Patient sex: M
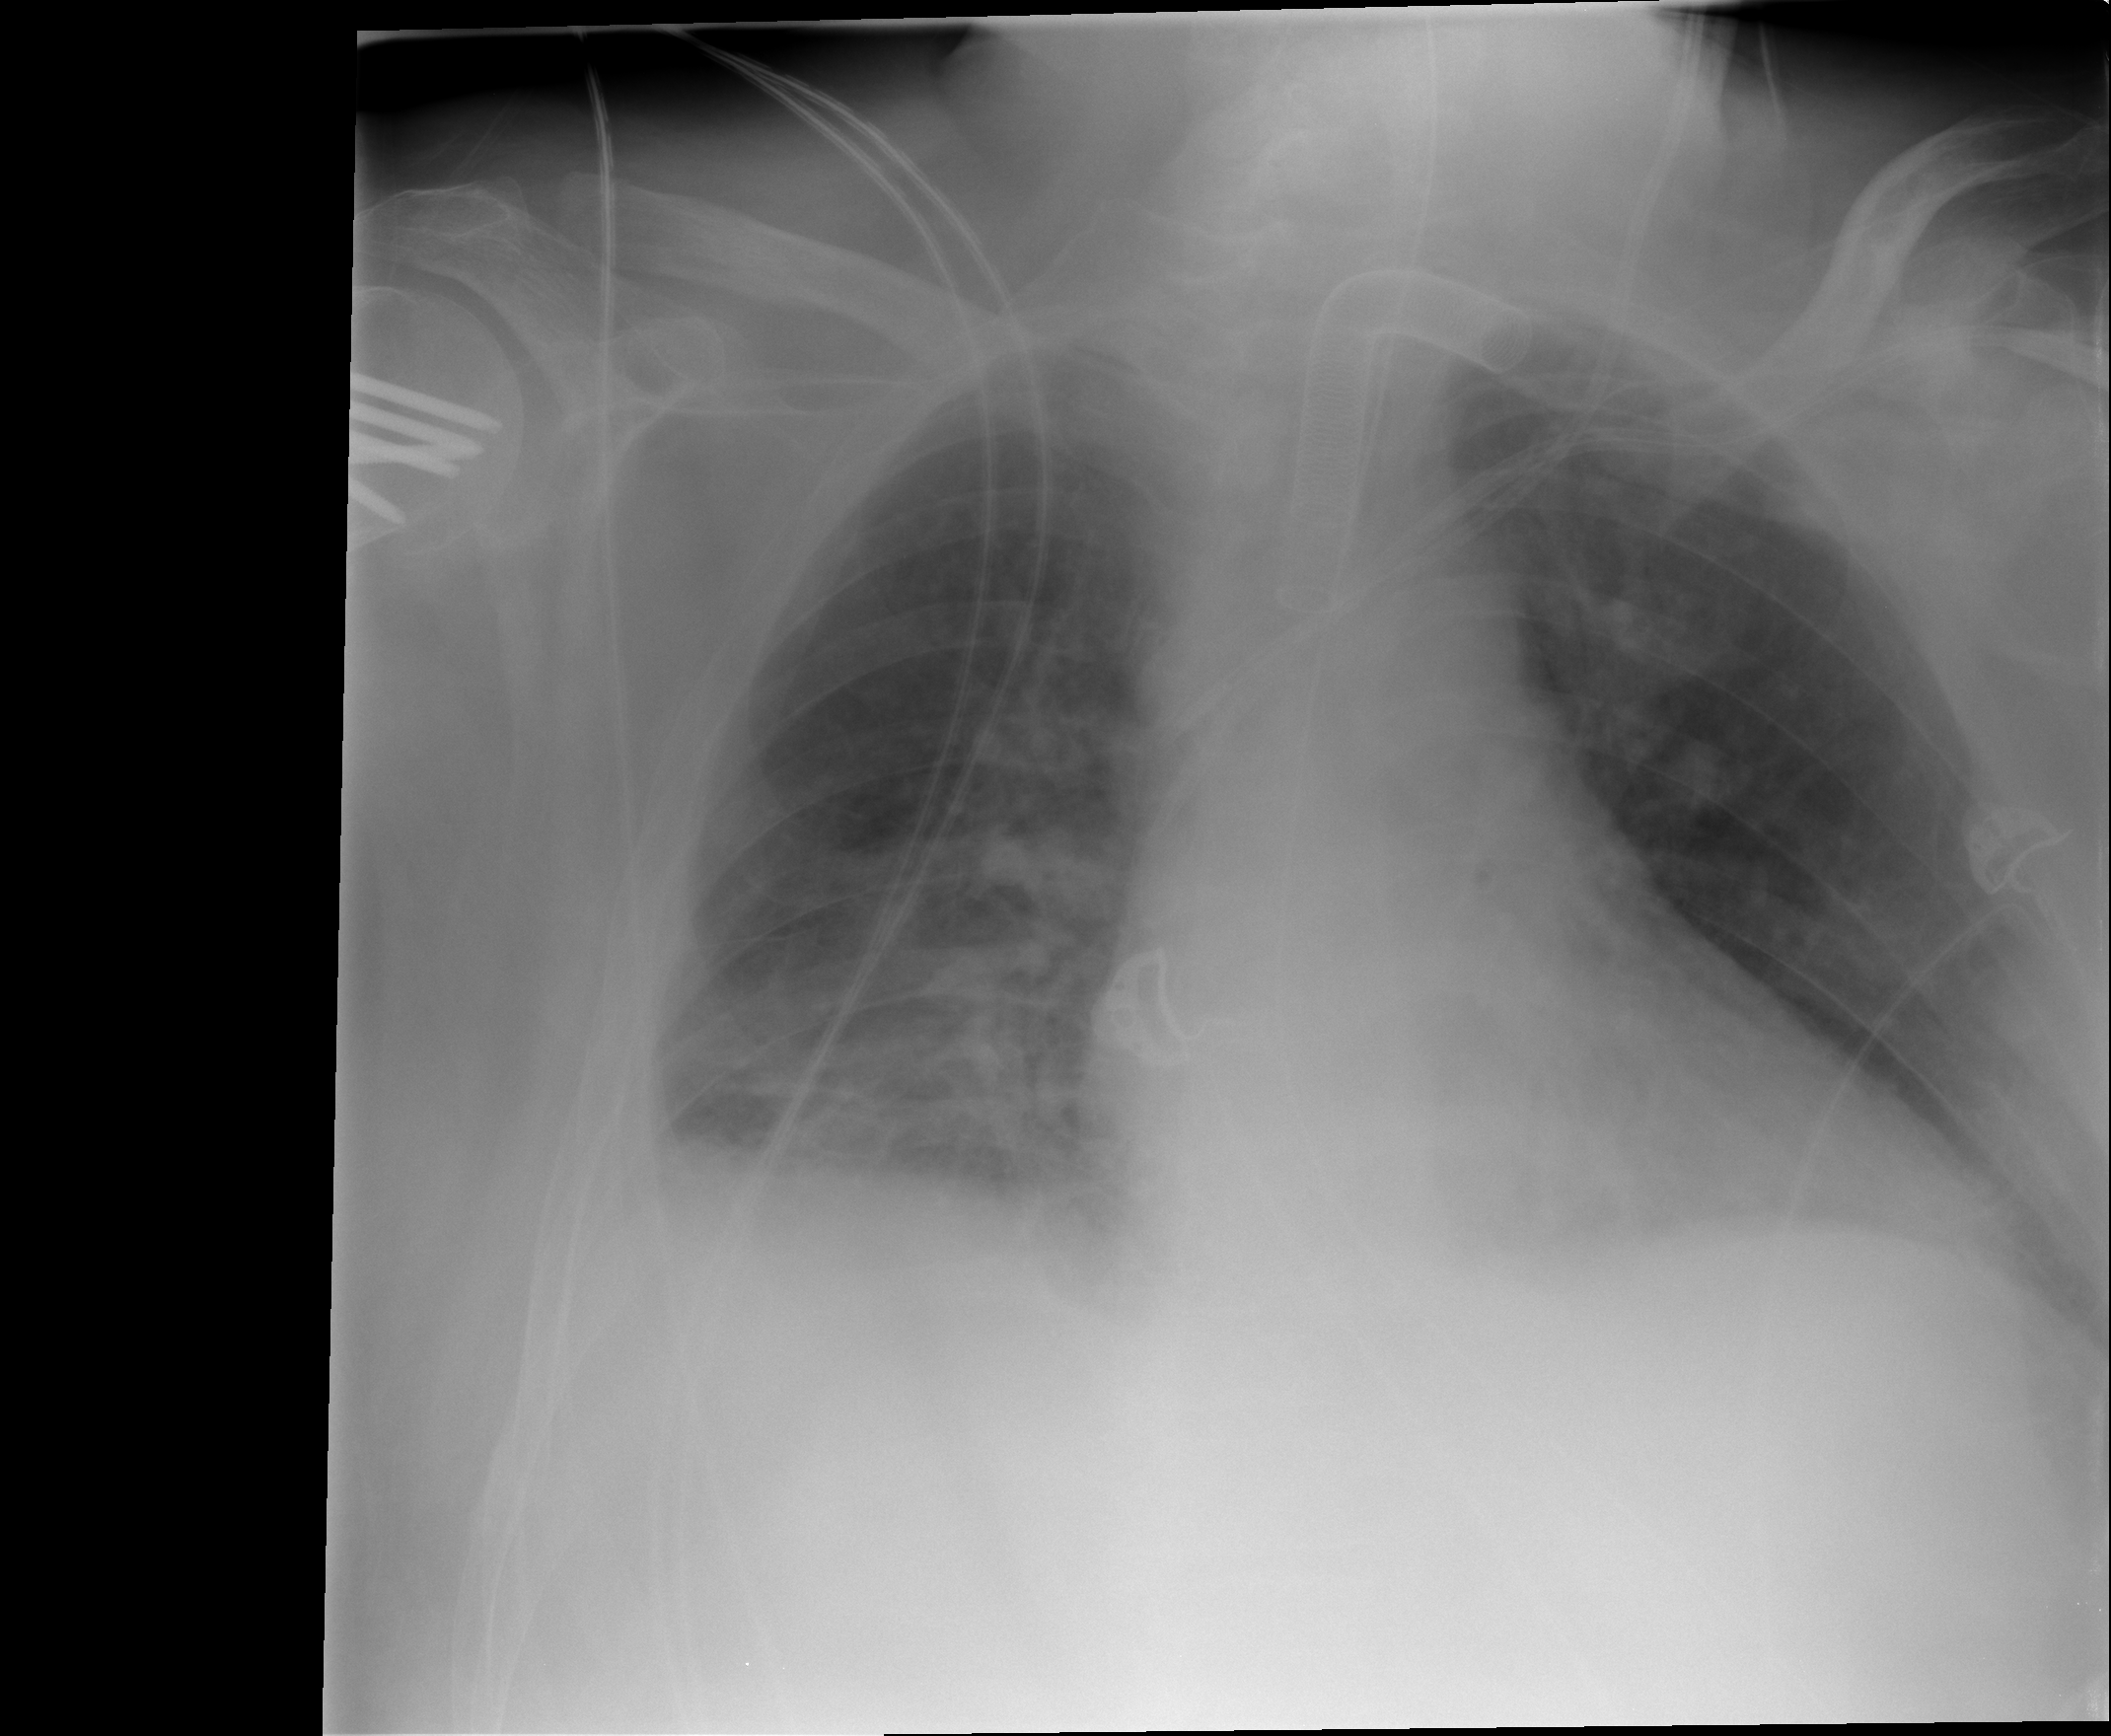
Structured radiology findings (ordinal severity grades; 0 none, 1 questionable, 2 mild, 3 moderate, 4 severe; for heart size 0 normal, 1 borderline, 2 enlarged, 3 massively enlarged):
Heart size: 1
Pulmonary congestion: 2
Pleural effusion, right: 2
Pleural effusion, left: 2
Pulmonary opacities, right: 2
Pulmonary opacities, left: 1
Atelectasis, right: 2
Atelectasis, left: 2